Question: I'm searching for an alternative to migrate my CSS - already working on FF and Chrome -, because QtWebKit it's not rendering some CSS3 feature yeat.
I have the following stuff:
'''
.fit {
width: -moz-calc(100% - 10px);
width: -webkit-calc(100% - 10px);
width: -o-calc(100% - 10px);
width: calc(100% - 10px);
}
'''
I want a class to fit all element as displayed in wireframe example.

Almost all CSS3 features can be perfect rendered, but as sayed before '*-calc()' have issues and can't find other solution eg. using 'margin-right', 'padding-right' etc.
I created a fiddle <URL>'
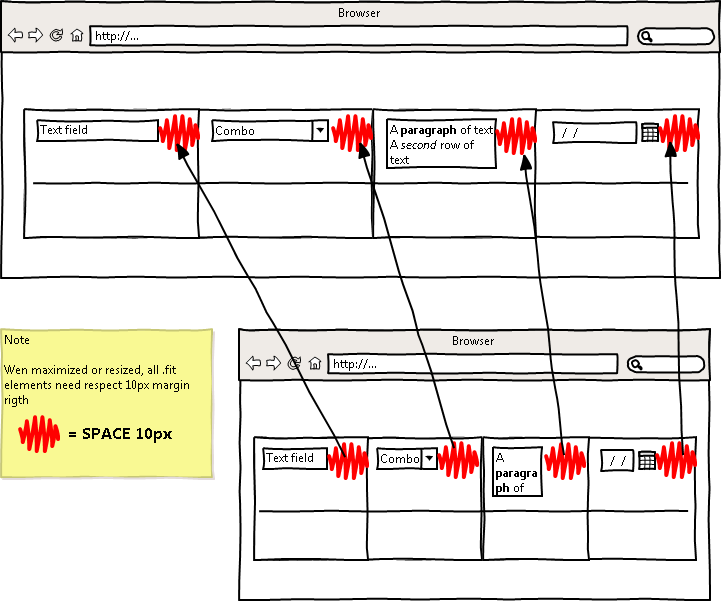
Answer: If you change the box model rendering to 'box-sizing: borderbox' then the padding will be included in the total width instead of being added to it.
With this example I am assuming you are adding the class to the wrapping elements.
'''
.fit {
width:100%
padding-right:10px
-moz-box-sizing: border-box;
-webkit-box-sizing: border-box;
box-sizing: border-box;
}
'''
Browser support is very good; all modern browsers. Only you will need a polyfill for IE7 and under.
For more background info: paulirish.com/2012/box-sizing-border-box-ftw/
---
EDIT:
This is a solution that I believe completely meets your brief, please see fiddle: <URL>
'''
.fit {
width:100%
-moz-box-sizing: border-box;
-webkit-box-sizing: border-box;
box-sizing: border-box;
}
td {
padding-right: 10px;
}
'''